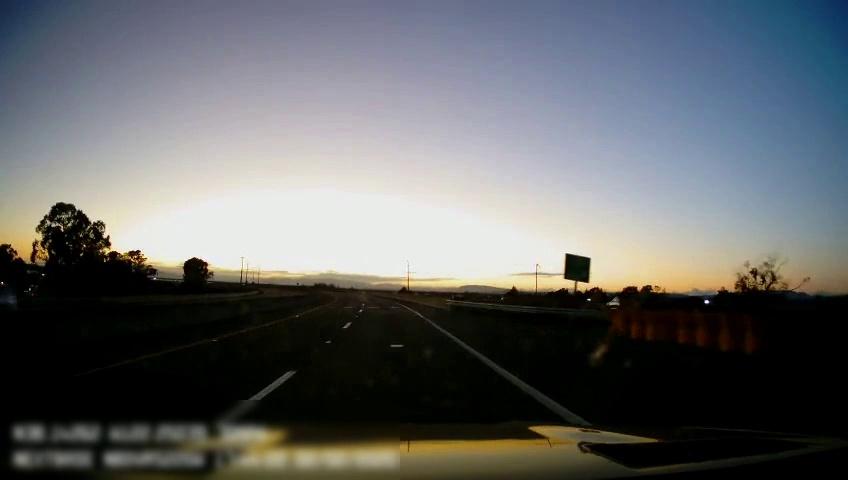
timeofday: Dusk/Dawn/Twilight
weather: Sunny
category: Drivable Space
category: Vehicles | SUV
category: Vehicles | Car
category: Lanes | Current Lane
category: Lanes | Current Lane
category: Lanes | Current Lane
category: Lanes | Alternate Lane